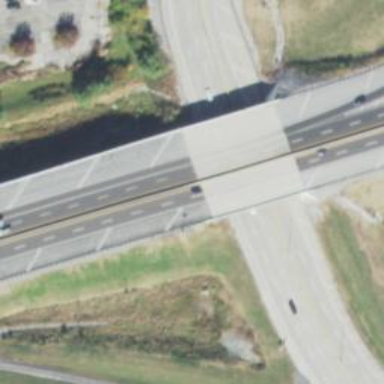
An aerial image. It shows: Man-made bridge.